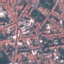
Land use / land cover: Residential